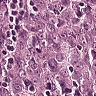
Metastatic tissue present: yes